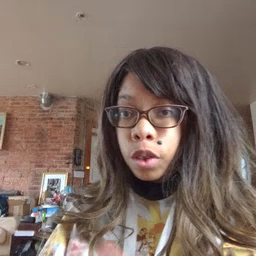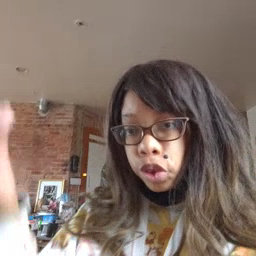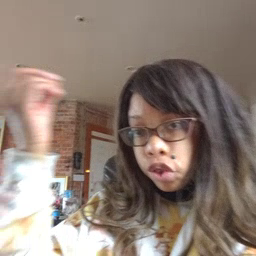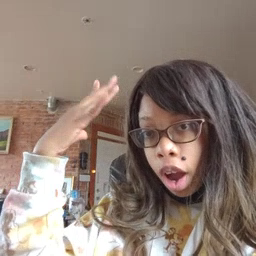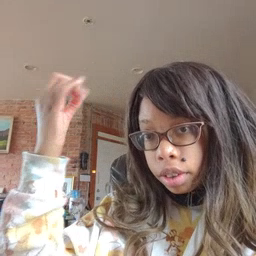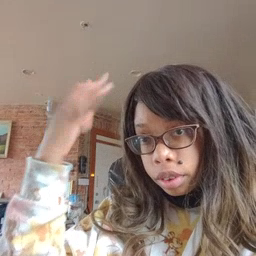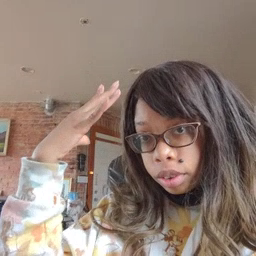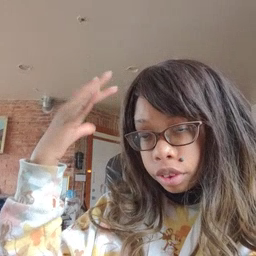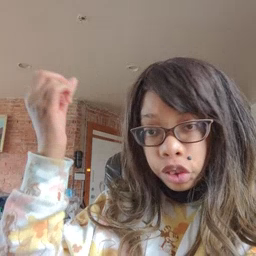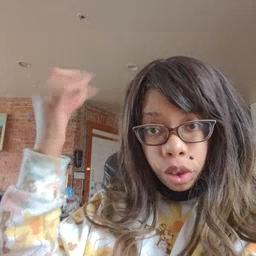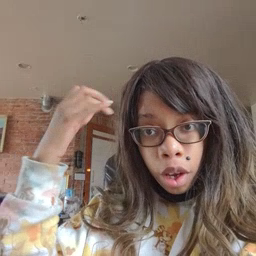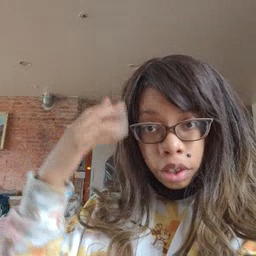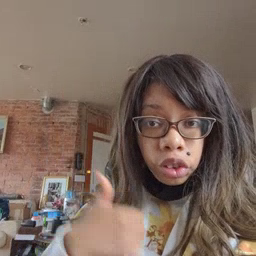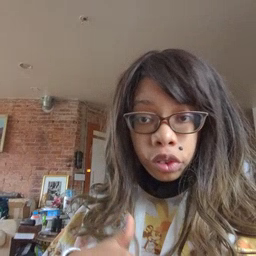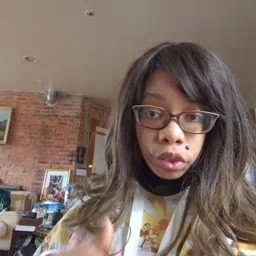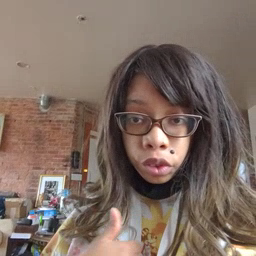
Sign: shower